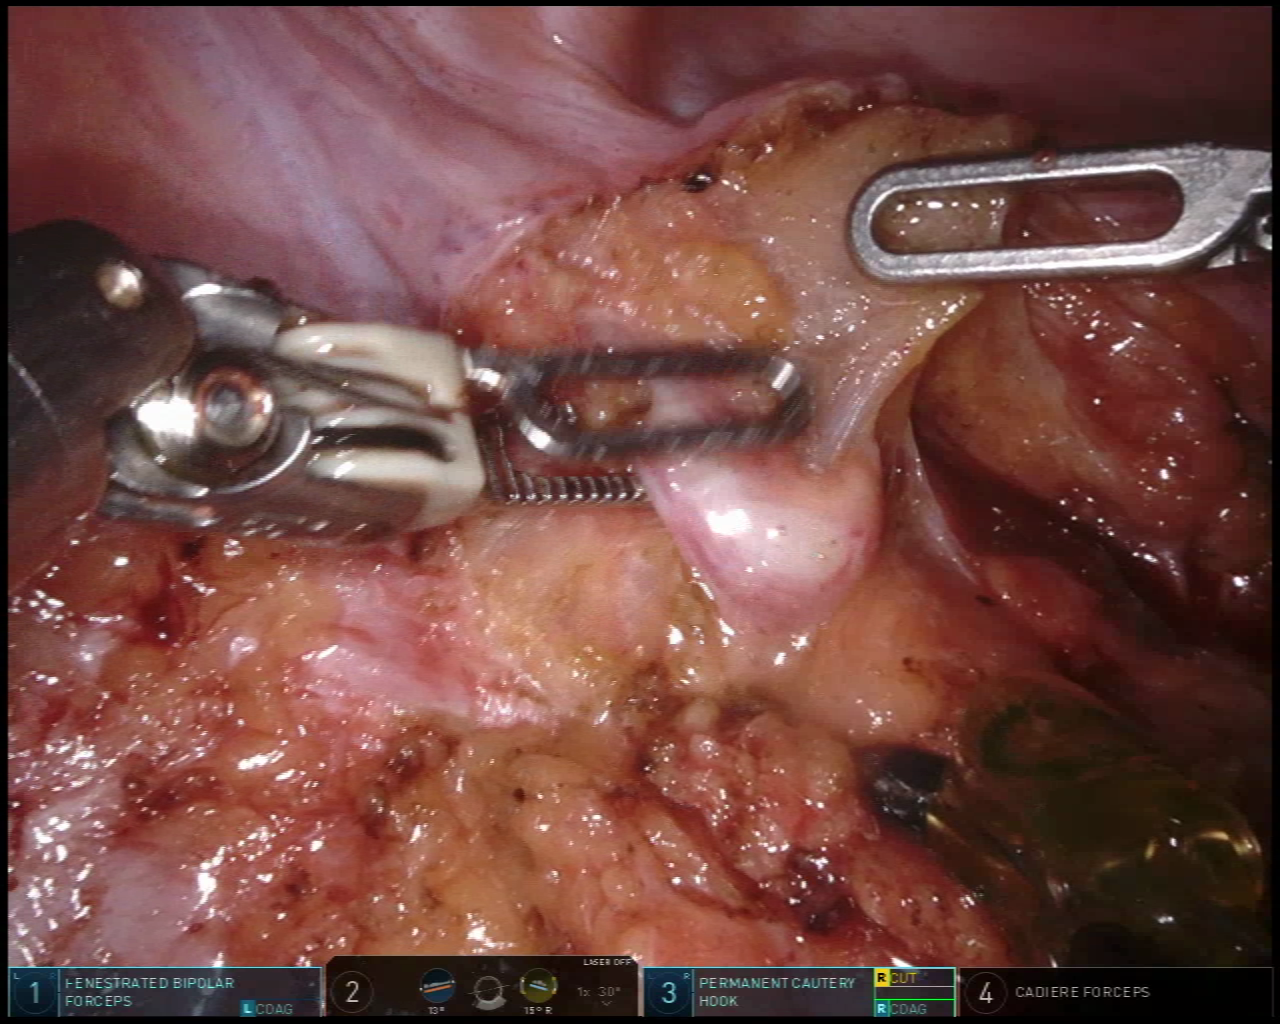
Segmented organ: ureter
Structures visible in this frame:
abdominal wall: yes
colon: no
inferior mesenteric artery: no
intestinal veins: no
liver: no
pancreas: no
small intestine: no
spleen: no
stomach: no
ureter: yes
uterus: no
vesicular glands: no